A spectrogram of one vibration snapshot from a rotating-machine test bench is shown (time on one axis, frequency on the other). Determine the machine's mechanical condition. Answer with exactly one of: normal, misalignment, unbalance, looseness.
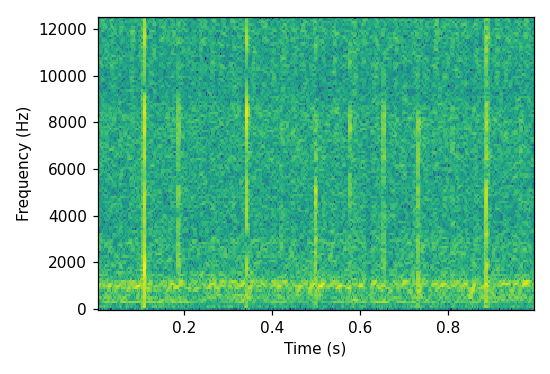
Answer: normal